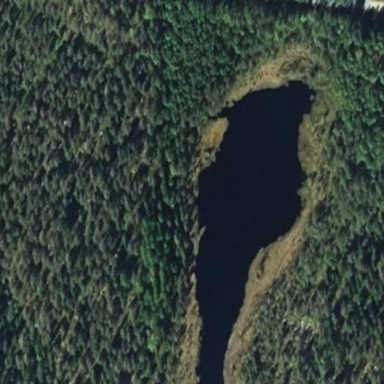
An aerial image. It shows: Serene pond surrounded by nature.